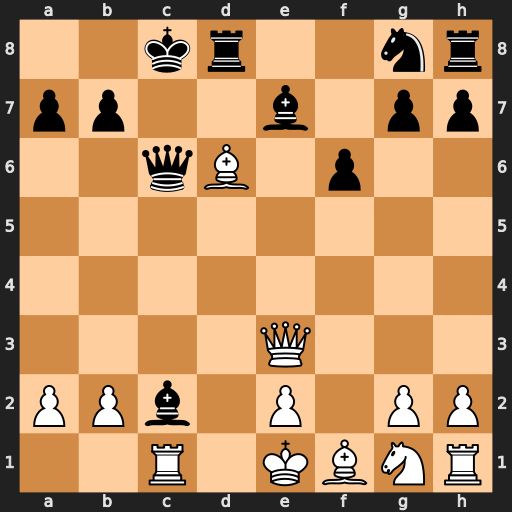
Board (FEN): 2kr2nr/pp2b1pp/2qB1p2/8/8/4Q3/PPb1P1PP/2R1KBNR
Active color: w
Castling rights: K
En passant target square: -
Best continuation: Bxe7 Nxe7 Qxe7